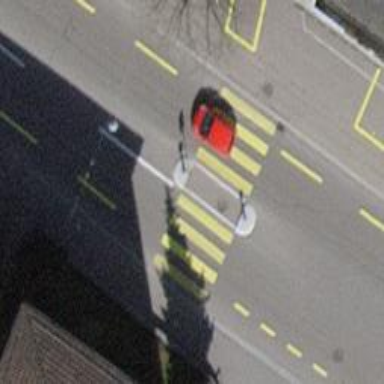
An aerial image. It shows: Uncontrolled road crossing with pedestrian island.